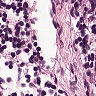
Metastatic tissue present: no